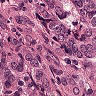
Metastatic tissue present: yes